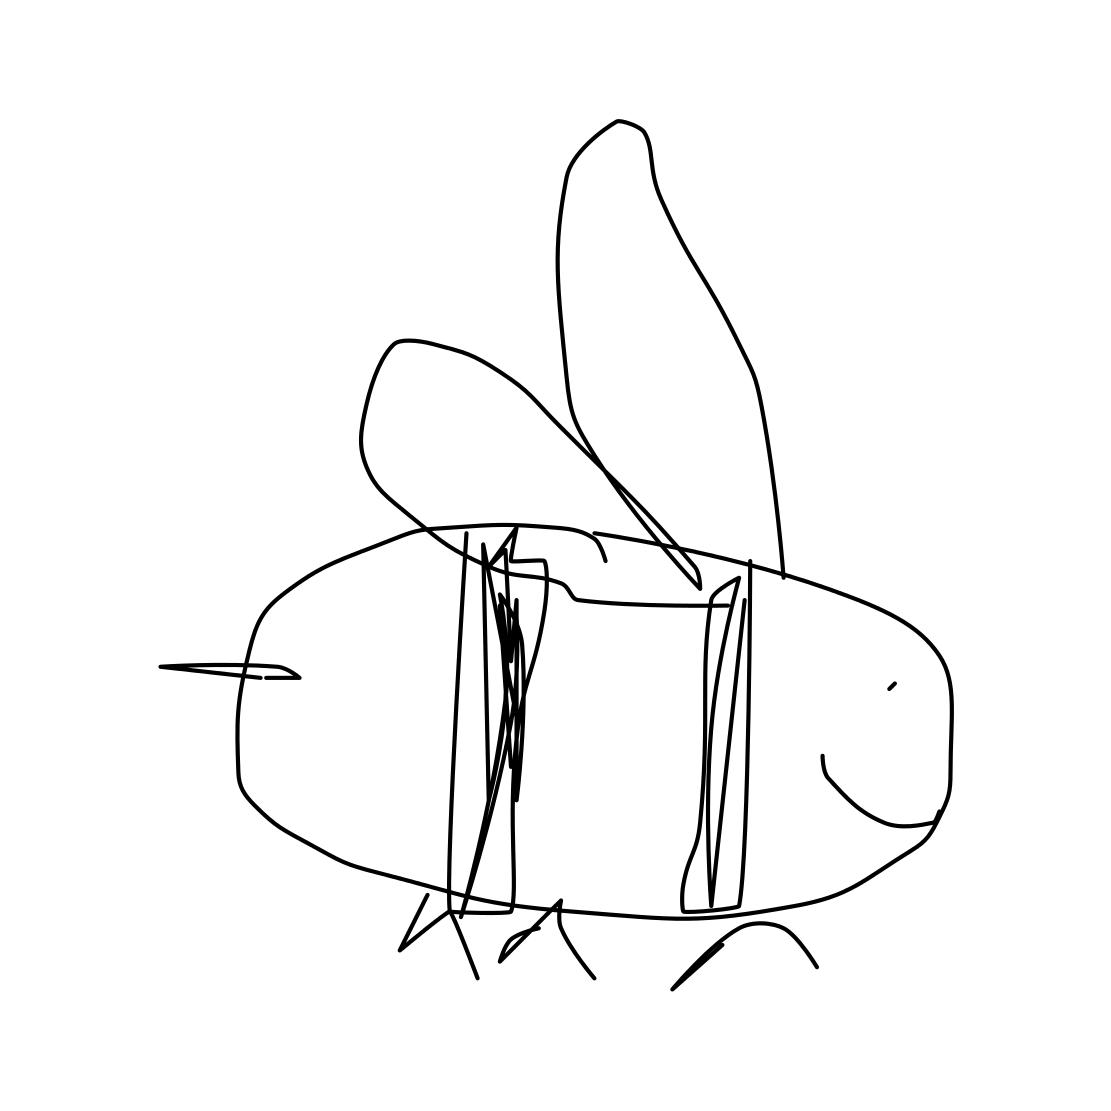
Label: bee